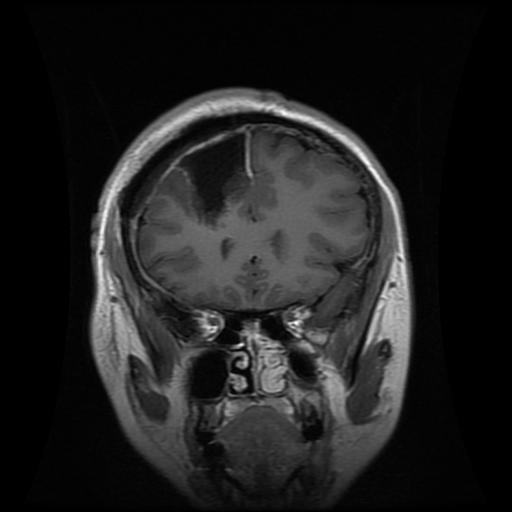
Label: glioma